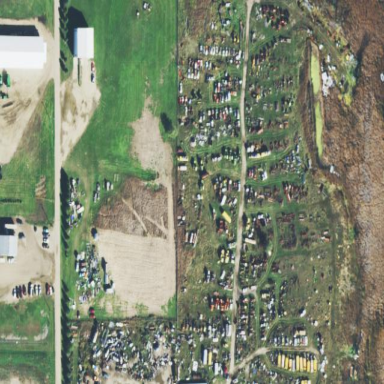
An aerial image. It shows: Industrial area designated as auto wrecker yard.